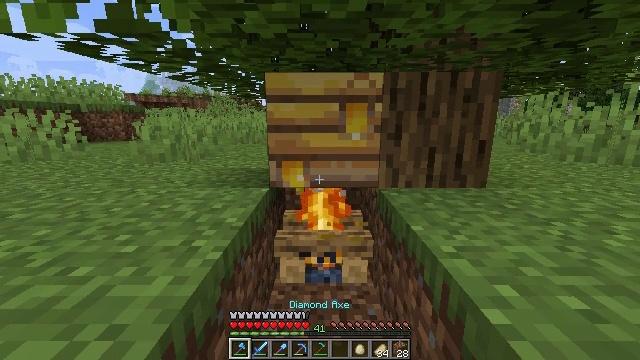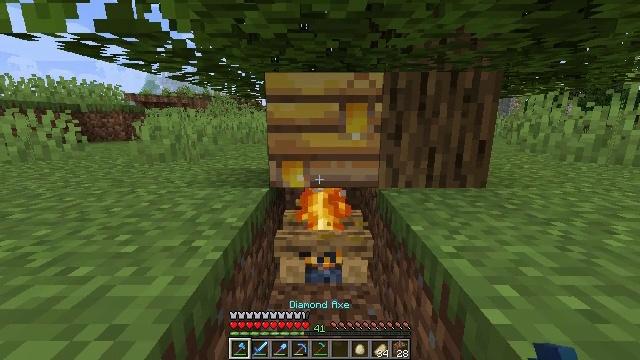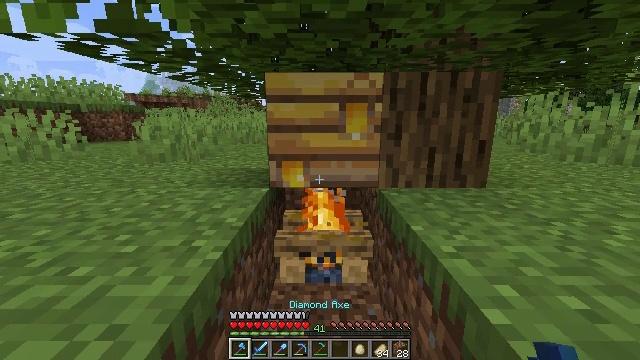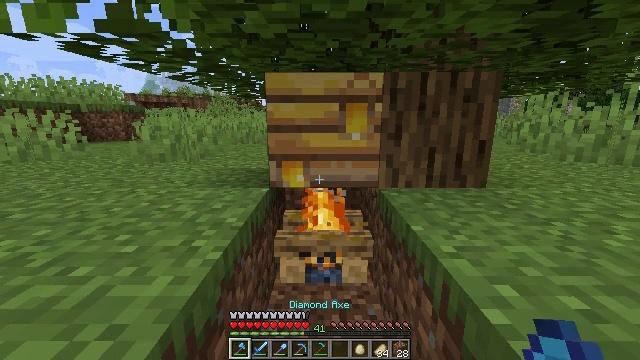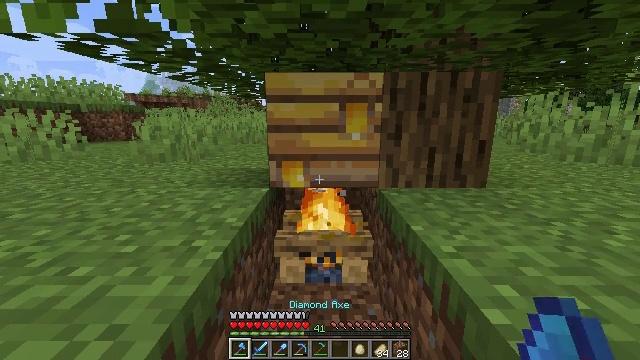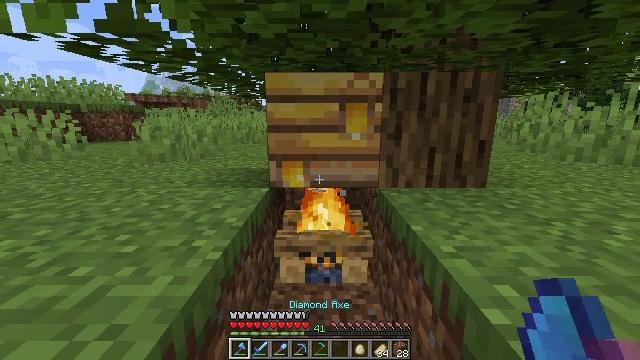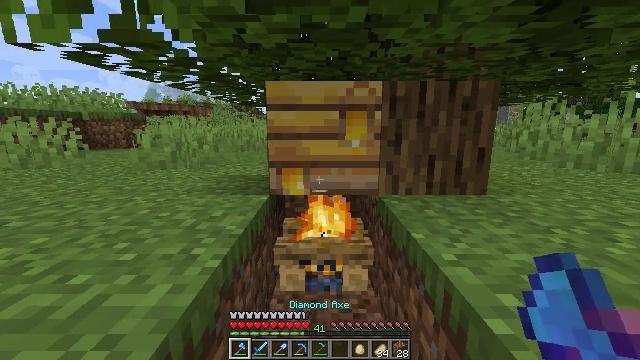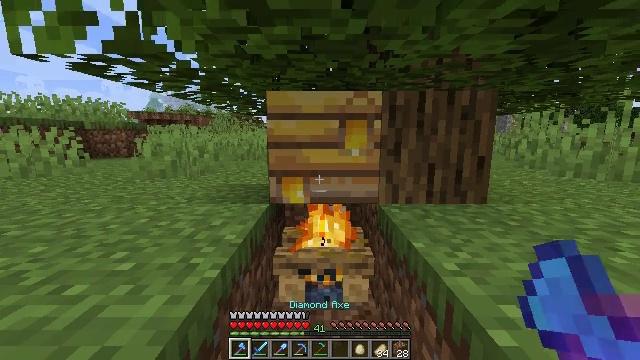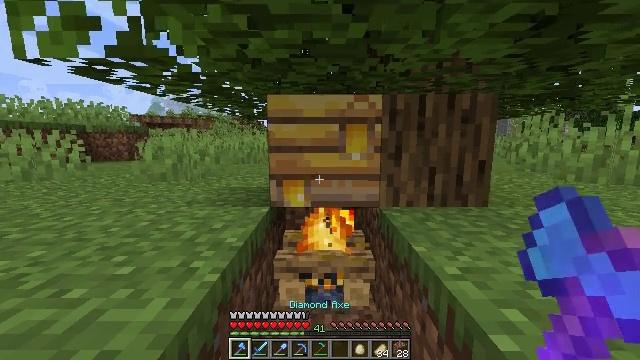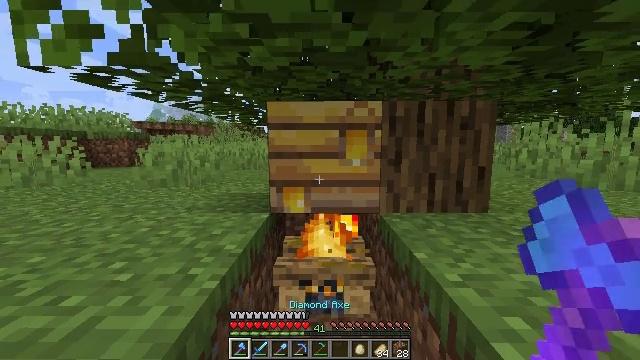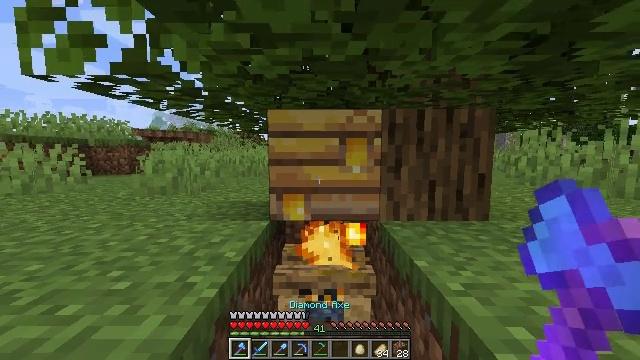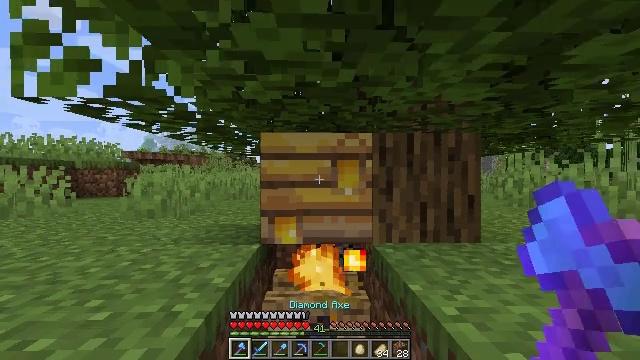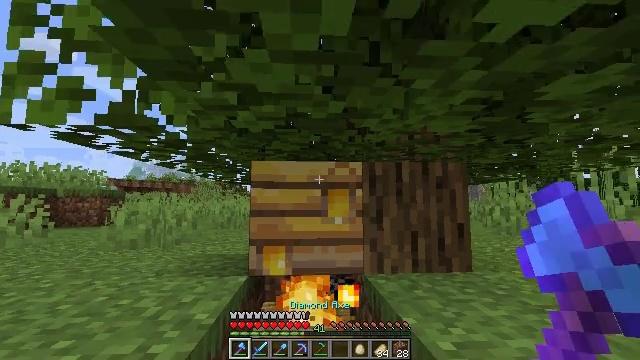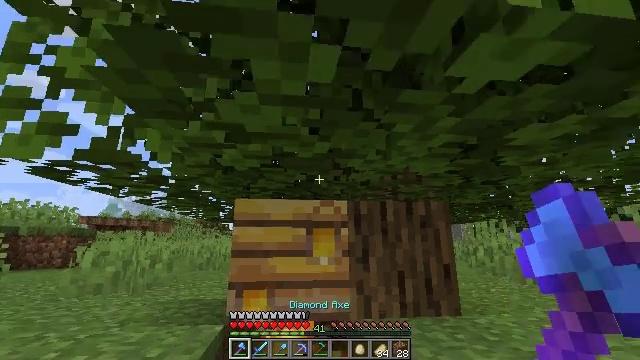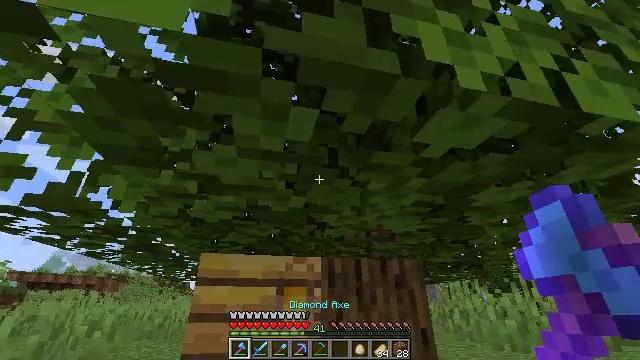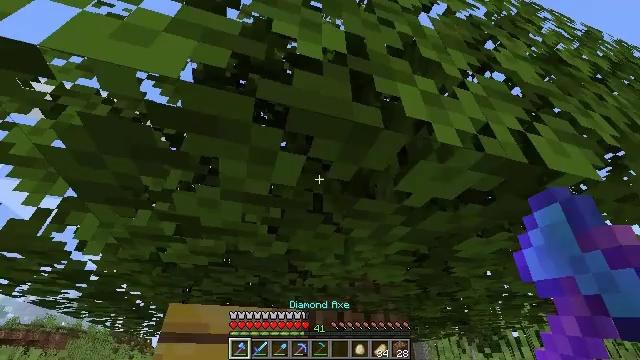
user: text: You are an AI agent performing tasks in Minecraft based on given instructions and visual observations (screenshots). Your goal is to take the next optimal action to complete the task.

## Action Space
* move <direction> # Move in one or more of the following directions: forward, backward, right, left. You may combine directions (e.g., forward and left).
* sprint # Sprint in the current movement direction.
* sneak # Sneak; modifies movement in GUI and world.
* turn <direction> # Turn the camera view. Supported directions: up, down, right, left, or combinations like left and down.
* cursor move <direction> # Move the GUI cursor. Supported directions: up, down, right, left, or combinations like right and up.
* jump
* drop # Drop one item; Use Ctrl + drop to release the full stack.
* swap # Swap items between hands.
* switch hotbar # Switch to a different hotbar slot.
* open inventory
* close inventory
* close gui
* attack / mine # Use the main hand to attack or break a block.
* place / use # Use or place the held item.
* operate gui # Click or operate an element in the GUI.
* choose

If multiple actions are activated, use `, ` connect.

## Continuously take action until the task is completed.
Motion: motion action
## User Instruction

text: Break the bee nest from a tree.
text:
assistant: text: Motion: no_op
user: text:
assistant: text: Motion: no_op
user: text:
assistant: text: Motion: no_op
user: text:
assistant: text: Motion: no_op
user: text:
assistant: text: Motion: no_op
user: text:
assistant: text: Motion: turn up
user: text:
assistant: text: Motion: turn up
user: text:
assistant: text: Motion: no_op
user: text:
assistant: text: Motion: turn up
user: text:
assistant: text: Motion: turn up
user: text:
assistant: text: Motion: turn right and up
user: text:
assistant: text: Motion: turn right and up
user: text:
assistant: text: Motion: turn right and up
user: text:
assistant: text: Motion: turn right and up
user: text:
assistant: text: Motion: turn right and up
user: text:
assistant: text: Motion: turn right and up
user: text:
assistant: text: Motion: turn up
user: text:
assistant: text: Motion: no_op
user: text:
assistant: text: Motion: no_op
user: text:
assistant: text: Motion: no_op
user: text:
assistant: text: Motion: no_op
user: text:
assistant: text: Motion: no_op
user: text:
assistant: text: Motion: no_op
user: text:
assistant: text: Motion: no_op
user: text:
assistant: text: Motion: no_op
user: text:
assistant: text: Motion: no_op
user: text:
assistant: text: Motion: no_op
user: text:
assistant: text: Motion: no_op
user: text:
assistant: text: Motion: turn right
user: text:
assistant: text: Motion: turn right and down